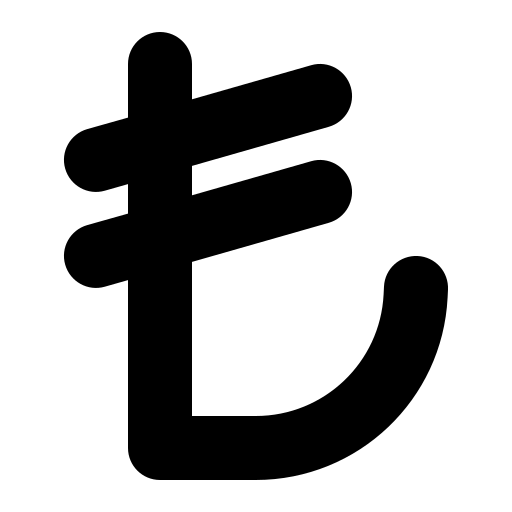
Tags: icon, FontAwesome, fa-icon, solid, turkish, lira, sign